Aerial crown-view tile of a tropical tree (Barro Colorado Island, Panama), acquired 20250512:
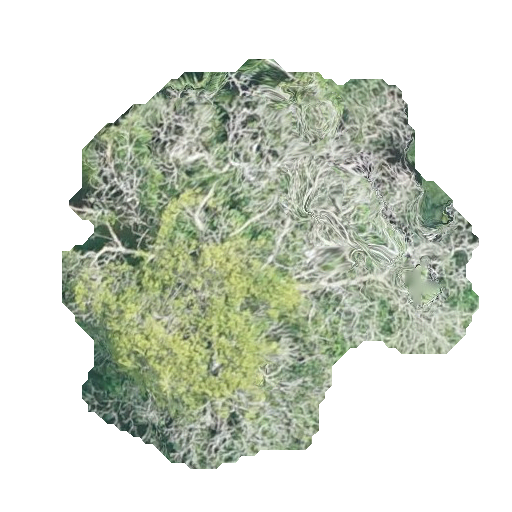
Species: Tabebuia rosea
GBIF accepted scientific name: Tabebuia rosea
Crown area: 174.623 m²